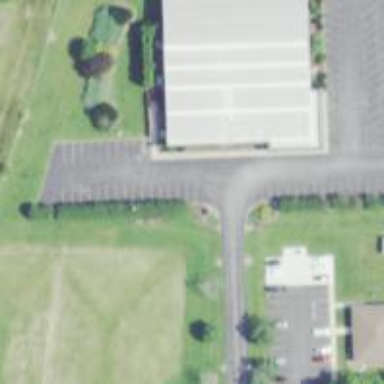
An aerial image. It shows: Building housing bowling alley.